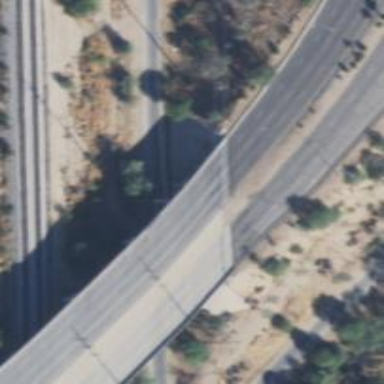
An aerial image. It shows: Bridge over trunk highway with expressway.